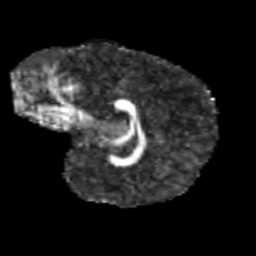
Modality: FA
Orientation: sagittal
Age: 9
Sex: female
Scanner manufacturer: siemens
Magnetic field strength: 3 T
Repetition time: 3.8 s
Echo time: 0.07 s